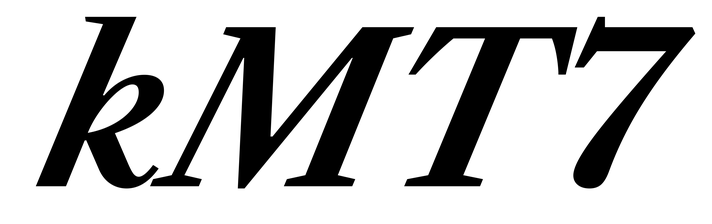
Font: LibreCaslonText-Italic_Bold_Italic